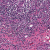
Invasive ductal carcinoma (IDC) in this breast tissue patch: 0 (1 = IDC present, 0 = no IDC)